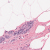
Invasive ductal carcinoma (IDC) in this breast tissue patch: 0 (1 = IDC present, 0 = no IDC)